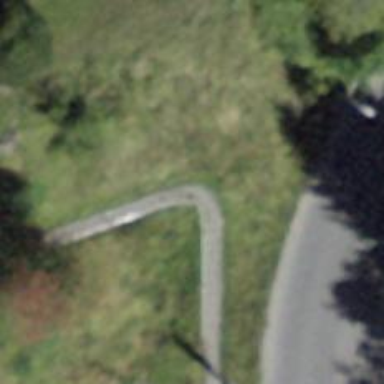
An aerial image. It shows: Road with steps.